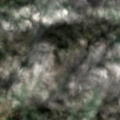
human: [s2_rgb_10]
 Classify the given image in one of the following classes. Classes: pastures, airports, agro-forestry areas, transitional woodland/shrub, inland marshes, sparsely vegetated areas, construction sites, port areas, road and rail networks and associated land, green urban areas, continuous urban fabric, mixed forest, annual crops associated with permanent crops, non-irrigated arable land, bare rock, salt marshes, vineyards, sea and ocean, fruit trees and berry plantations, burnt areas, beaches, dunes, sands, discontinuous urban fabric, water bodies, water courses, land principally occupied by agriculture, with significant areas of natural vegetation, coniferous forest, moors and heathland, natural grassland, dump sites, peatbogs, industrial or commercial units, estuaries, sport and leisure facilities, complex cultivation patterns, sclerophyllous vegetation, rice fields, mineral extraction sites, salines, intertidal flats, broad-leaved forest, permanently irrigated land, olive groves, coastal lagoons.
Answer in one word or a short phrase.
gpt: mineral extraction sites, non-irrigated arable land, pastures, complex cultivation patterns, land principally occupied by agriculture, with significant areas of natural vegetation, broad-leaved forest